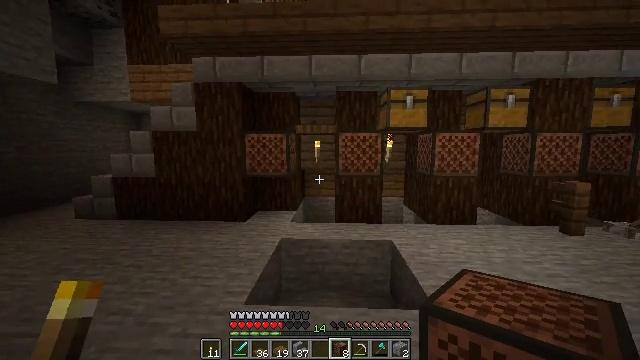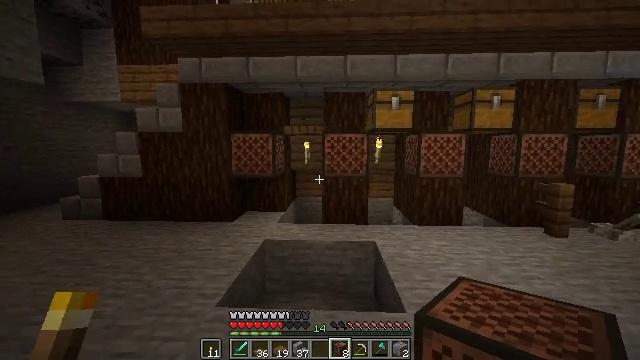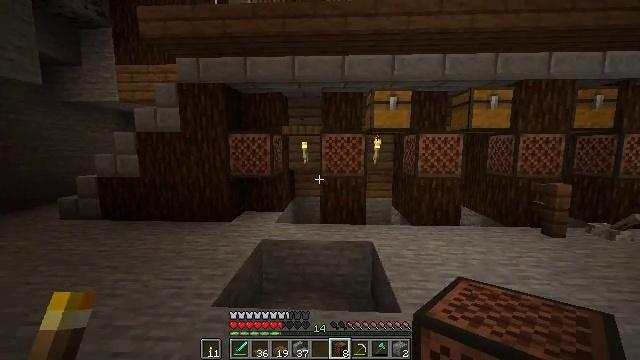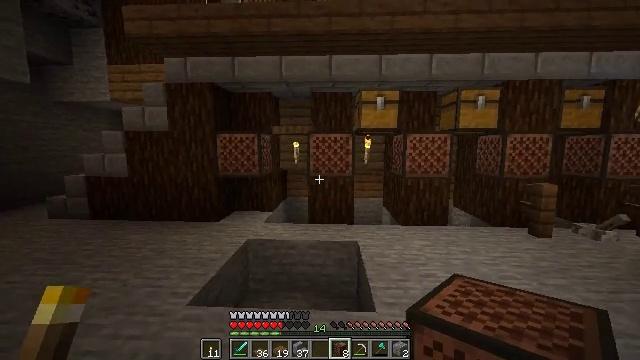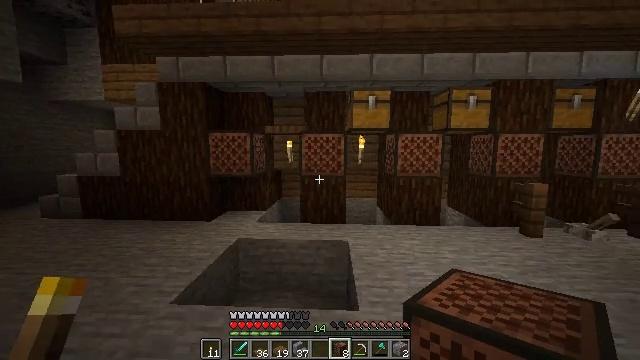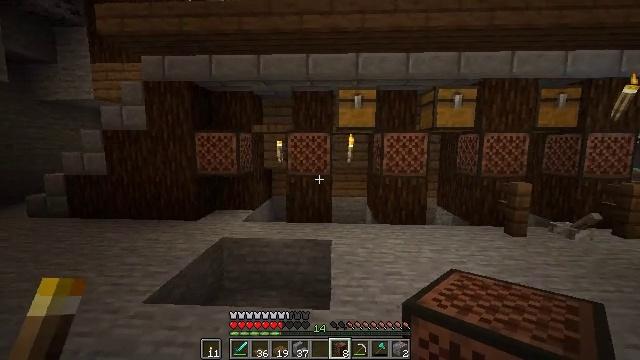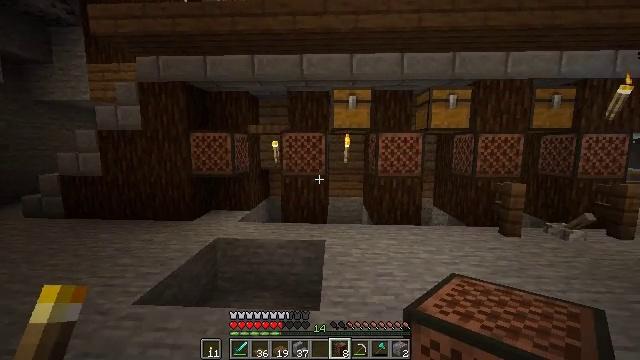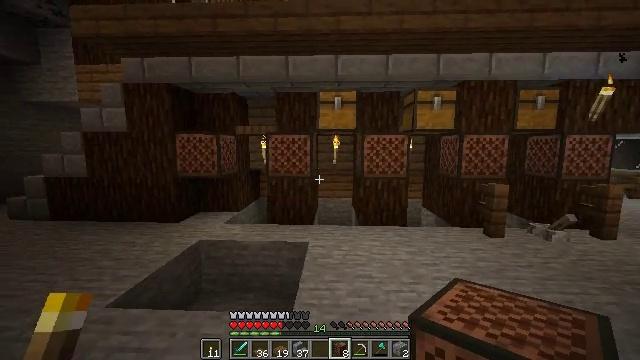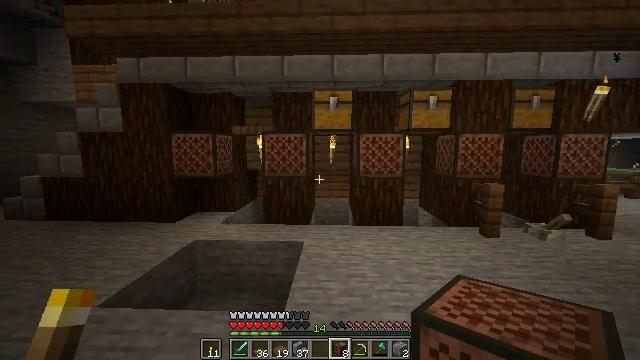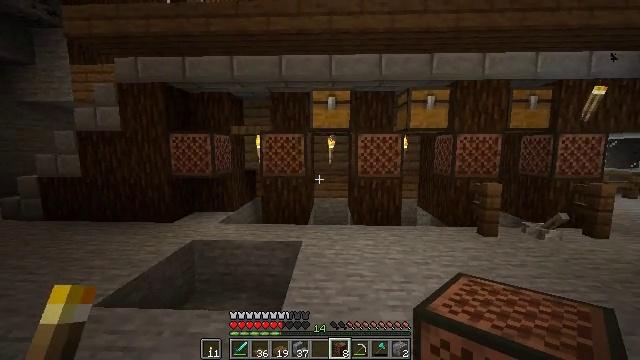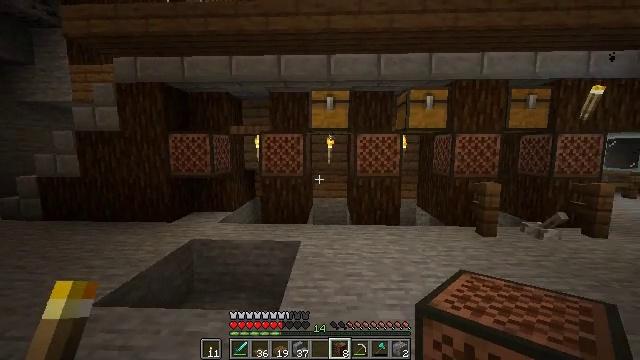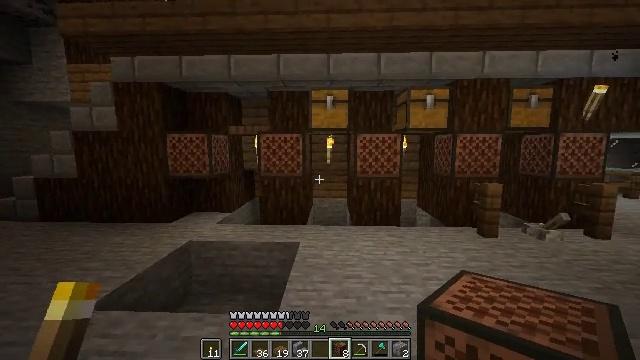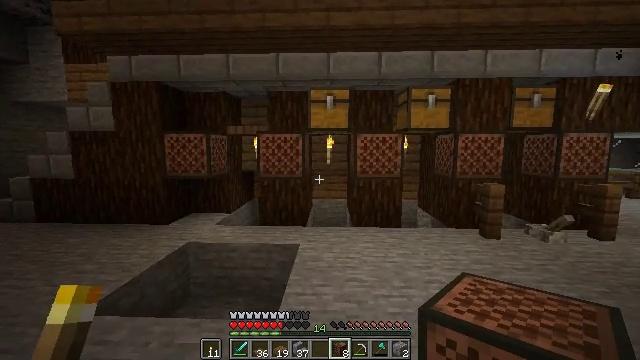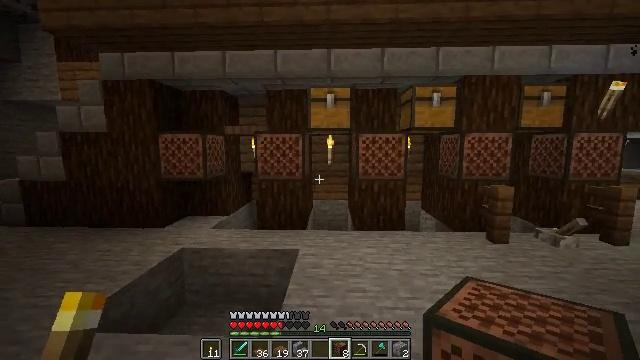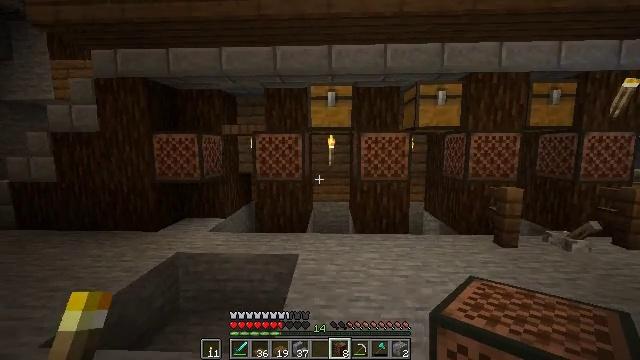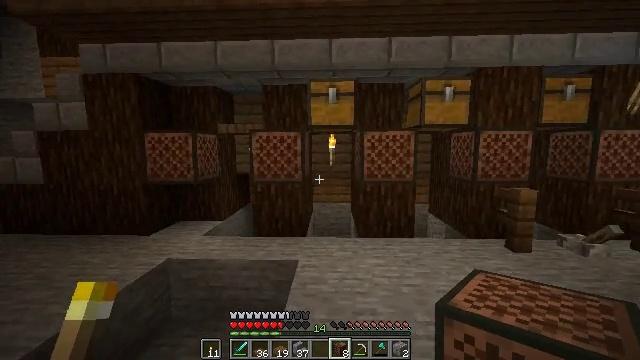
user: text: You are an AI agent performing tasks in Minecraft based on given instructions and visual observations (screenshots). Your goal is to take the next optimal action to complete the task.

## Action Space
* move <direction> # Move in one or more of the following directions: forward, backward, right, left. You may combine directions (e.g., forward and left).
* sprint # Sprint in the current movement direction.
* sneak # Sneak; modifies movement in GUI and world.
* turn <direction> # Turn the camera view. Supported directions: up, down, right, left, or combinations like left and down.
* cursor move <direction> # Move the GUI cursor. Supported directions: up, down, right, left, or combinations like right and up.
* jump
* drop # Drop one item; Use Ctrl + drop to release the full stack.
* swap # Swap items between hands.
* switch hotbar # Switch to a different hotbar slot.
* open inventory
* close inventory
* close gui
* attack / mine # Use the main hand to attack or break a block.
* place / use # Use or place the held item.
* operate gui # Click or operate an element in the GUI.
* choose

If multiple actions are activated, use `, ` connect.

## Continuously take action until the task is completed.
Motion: motion action
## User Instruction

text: Harvest wheat from the field.
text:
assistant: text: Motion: move right
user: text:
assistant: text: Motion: move right
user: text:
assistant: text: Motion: move right
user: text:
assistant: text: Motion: move right
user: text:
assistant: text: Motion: move right
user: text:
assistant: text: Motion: move right
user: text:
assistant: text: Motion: no_op
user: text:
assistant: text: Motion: no_op
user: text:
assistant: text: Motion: no_op
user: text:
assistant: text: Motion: no_op
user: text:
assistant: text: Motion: move forward
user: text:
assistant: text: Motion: move forward
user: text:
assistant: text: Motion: move forward
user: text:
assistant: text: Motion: move forward
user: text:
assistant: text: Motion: move forward
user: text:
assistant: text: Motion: no_op
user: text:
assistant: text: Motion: turn left and down
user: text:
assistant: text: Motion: turn left
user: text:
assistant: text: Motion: turn left
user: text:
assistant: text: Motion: turn left
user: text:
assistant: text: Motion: move forward, turn left
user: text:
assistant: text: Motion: move forward, turn left
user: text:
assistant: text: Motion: move forward, turn left and down
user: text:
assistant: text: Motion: move forward
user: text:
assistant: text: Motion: move forward
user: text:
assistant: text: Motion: move forward
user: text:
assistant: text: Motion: move forward
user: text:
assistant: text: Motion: move forward, sprint
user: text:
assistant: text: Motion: move forward, sprint, turn left
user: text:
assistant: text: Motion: move forward, sprint, turn left